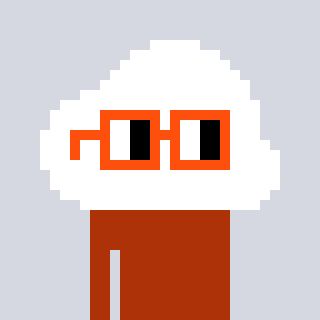
a pixel art character with square orange glasses, a cloud-shaped head and a hotbrown-colored body on a cool background